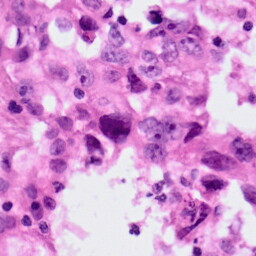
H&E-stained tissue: Lung